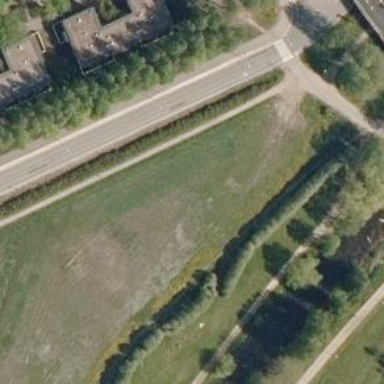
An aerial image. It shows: Path.